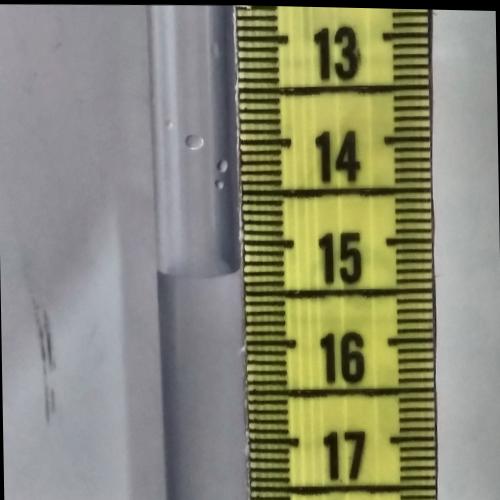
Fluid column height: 15.3 cm